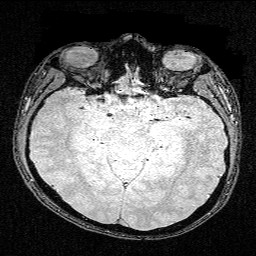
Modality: FLASH
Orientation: coronal
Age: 26
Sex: male